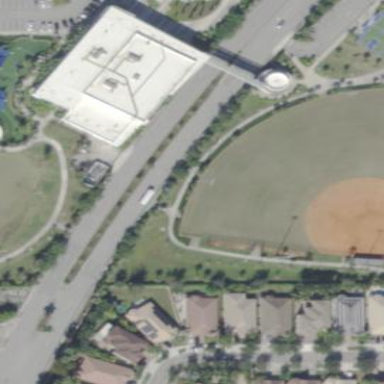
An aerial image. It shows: Baseball pitch for leisure land activities.